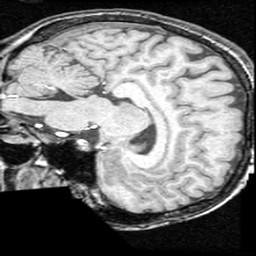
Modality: T1w
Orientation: sagittal
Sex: female
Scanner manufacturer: ge
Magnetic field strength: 1.5 T
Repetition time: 21 s
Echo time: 0.008 s